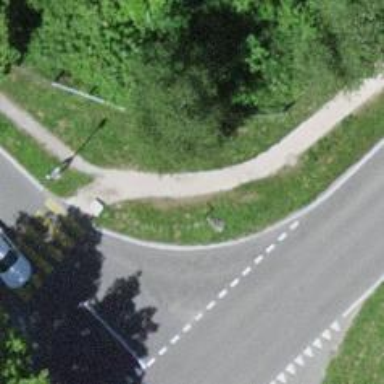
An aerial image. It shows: Footway with fine gravel surface.